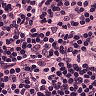
Metastatic tissue present: no